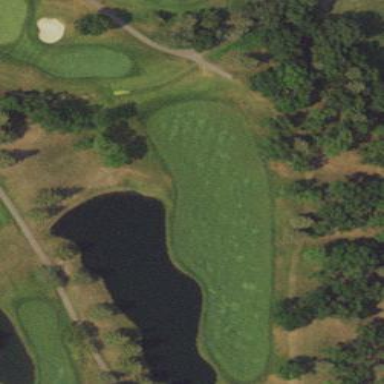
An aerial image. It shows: Scenic golf fairway.